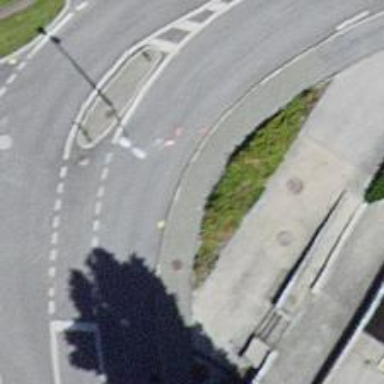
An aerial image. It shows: Asphalt sidewalk along the footway.